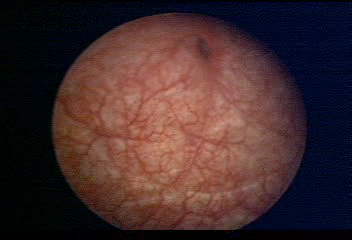
Modality: WLC
Class: Normal mucosa
Bladder cancer association: No